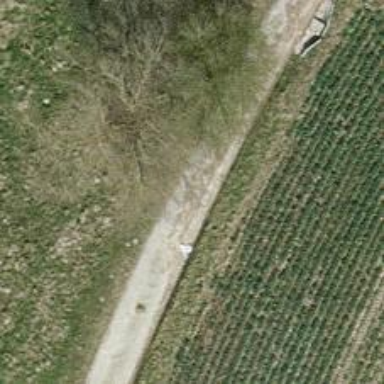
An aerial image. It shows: Well-maintained track road of grade 1.